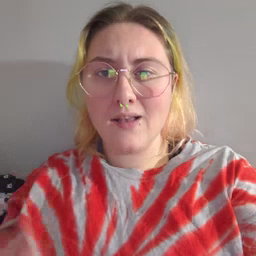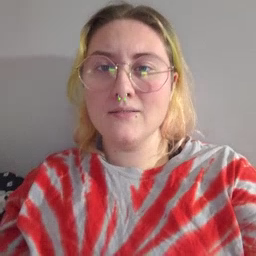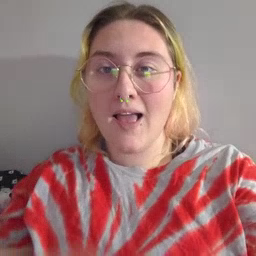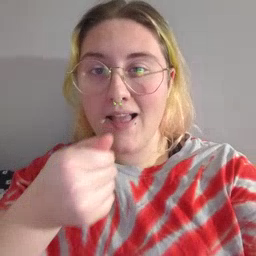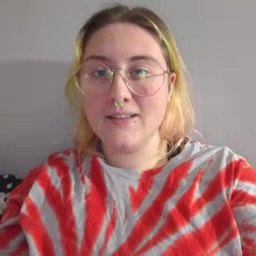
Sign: hide